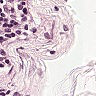
Metastatic tissue present: no